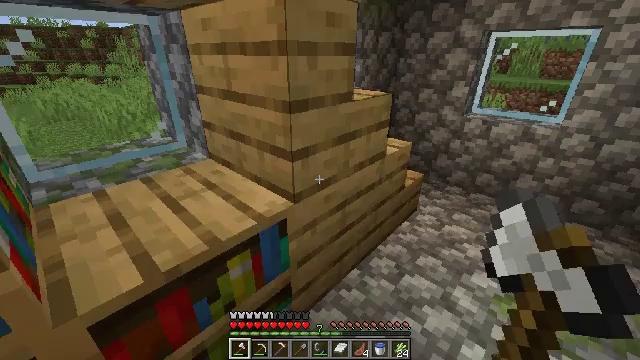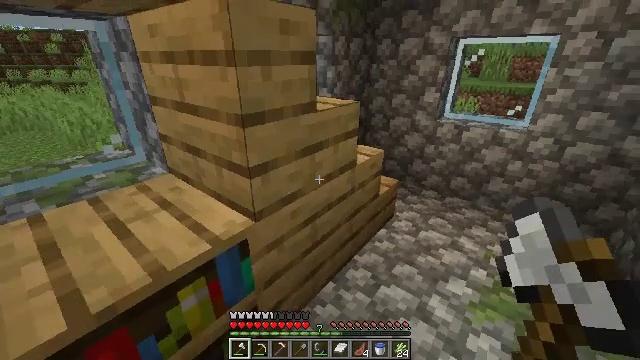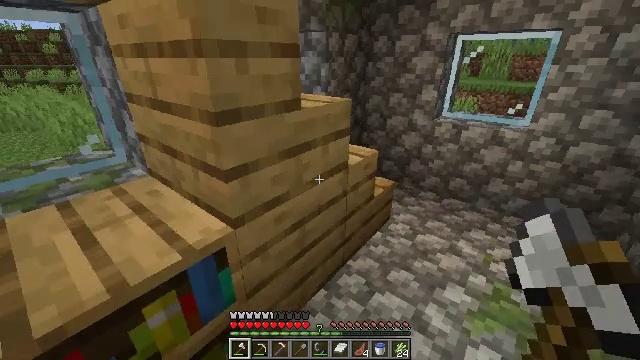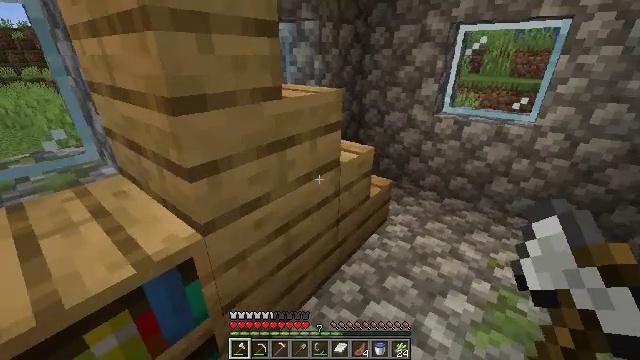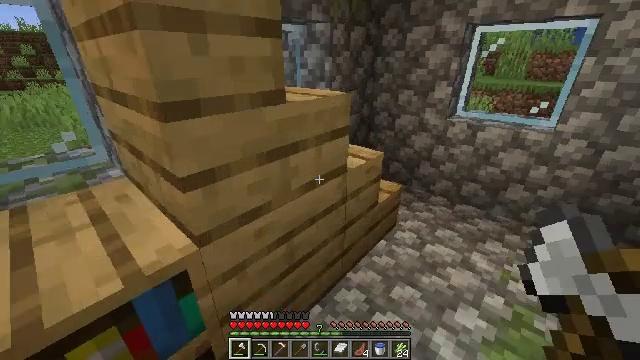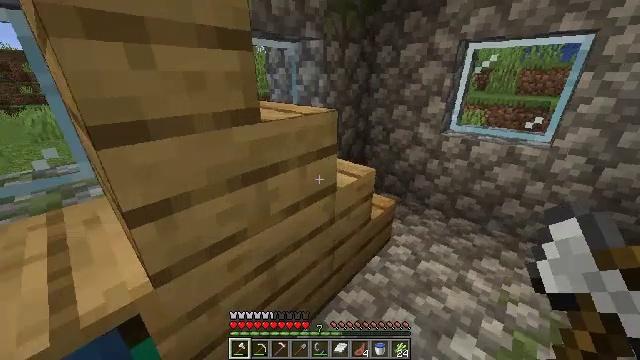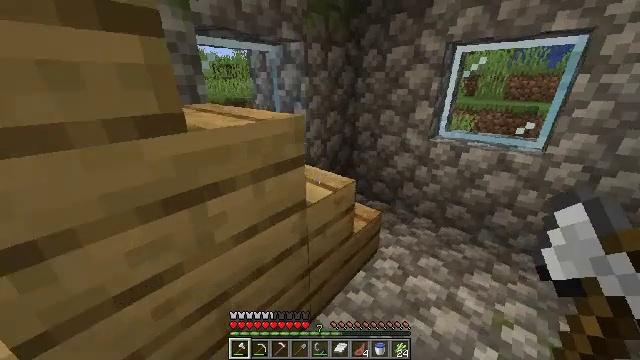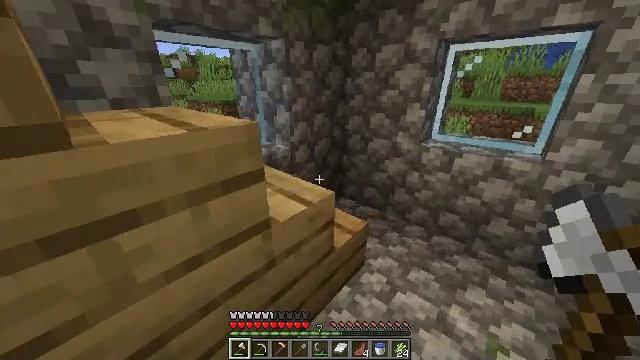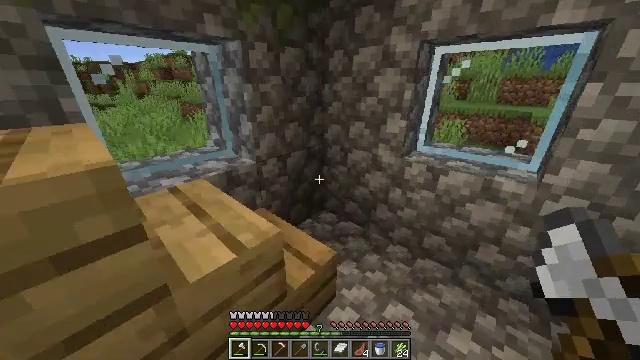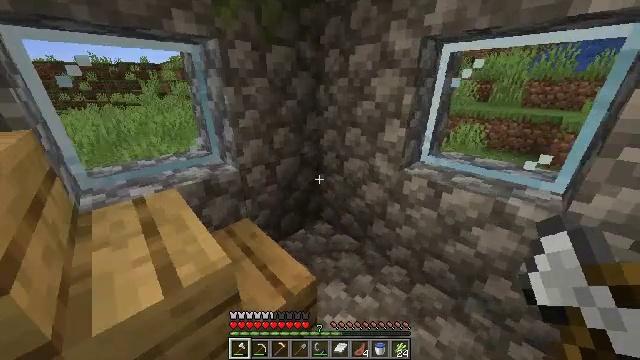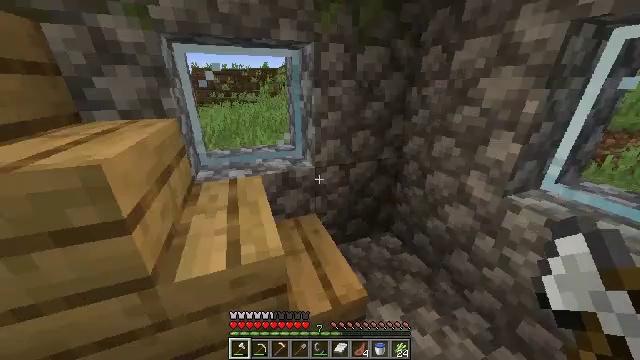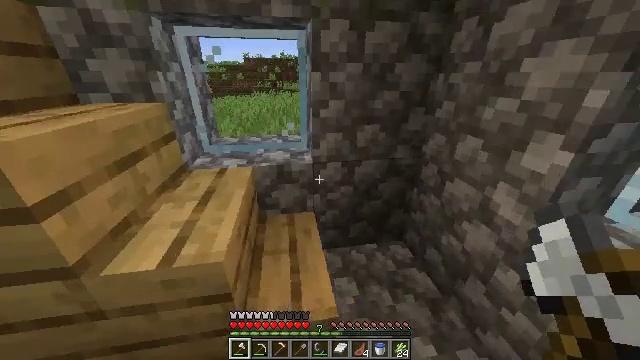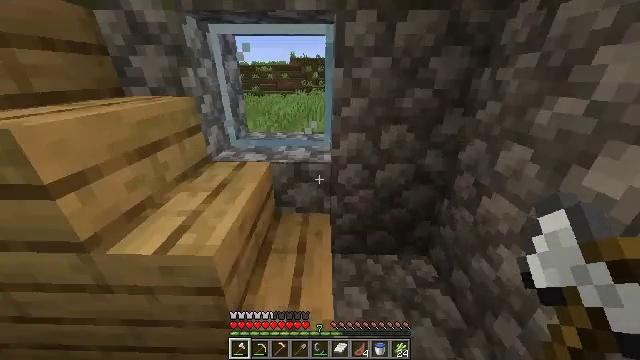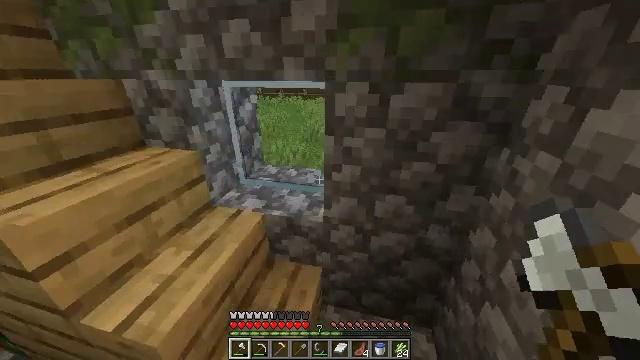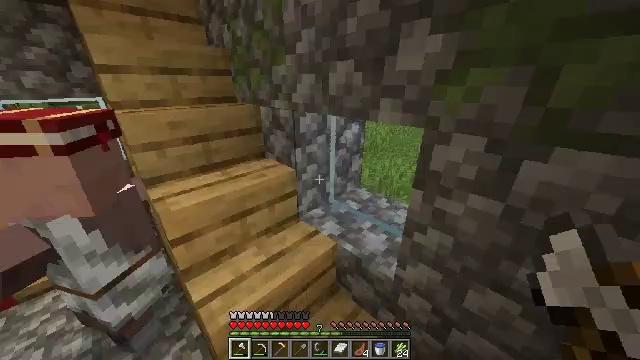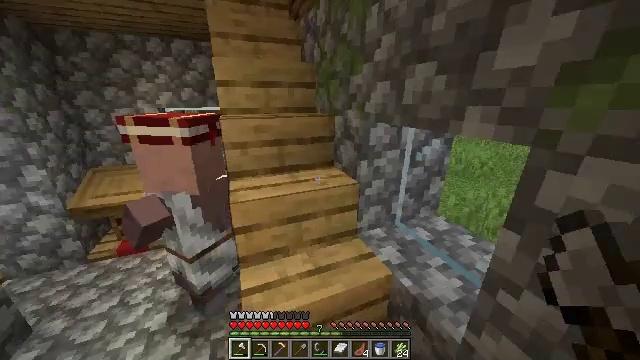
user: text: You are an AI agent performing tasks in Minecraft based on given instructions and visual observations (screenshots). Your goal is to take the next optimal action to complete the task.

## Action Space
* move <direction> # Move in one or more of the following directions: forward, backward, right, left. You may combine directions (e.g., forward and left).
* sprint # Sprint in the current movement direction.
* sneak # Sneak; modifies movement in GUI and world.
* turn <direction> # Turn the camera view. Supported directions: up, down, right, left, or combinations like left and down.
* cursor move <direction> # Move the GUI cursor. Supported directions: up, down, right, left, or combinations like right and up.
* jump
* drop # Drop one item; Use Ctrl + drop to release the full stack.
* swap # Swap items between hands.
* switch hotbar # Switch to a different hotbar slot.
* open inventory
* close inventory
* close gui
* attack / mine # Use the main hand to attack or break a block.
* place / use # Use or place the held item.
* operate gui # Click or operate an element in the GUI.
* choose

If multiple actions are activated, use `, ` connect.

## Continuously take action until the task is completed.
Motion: motion action
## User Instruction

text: Break the bookshelf for books.
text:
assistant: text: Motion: move forward and move right, turn right
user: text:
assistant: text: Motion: move forward and move right
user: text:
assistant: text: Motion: move forward and move right, sprint
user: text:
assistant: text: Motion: move forward and move right, sprint, turn left
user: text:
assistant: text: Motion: move forward and move right, sprint, turn up
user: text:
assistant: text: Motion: move forward and move right, sprint
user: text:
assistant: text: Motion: move forward and move right, sprint
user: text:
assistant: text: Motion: move forward and move right, sprint
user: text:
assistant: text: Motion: move forward and move right, sprint, turn left
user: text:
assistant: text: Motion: move forward and move right, sprint, turn left
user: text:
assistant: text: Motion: move forward and move right, sprint, turn left and down
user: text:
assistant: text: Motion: move forward and move right, sprint, turn left
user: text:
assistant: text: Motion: move forward and move right, sprint, turn left
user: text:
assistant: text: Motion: move forward and move right, sprint, turn left and up
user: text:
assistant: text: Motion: move forward and move right, sprint, turn left and up
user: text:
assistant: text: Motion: move forward and move right, sprint, turn left and up
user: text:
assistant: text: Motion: move forward and move right, sprint, turn left and up
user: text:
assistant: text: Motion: move forward and move right, sprint, turn left and up
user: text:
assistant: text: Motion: move forward, sprint, turn left and up
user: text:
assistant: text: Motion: move forward, sprint, turn up
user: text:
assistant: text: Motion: move forward, sprint
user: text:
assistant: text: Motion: move forward and move right, sprint
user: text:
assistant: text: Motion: move forward and move right, sprint, turn up
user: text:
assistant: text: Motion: move forward, sprint
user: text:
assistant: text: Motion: move forward and move right, sprint, turn left
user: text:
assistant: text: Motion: move forward and move right, sprint, turn left and down
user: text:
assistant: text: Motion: move forward and move right, sprint, turn left and down
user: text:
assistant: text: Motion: move forward and move right, sprint, turn left and down
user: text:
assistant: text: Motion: move forward and move right, sprint, turn left and down
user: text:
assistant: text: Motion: move forward and move right, sprint, turn left and down